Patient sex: M
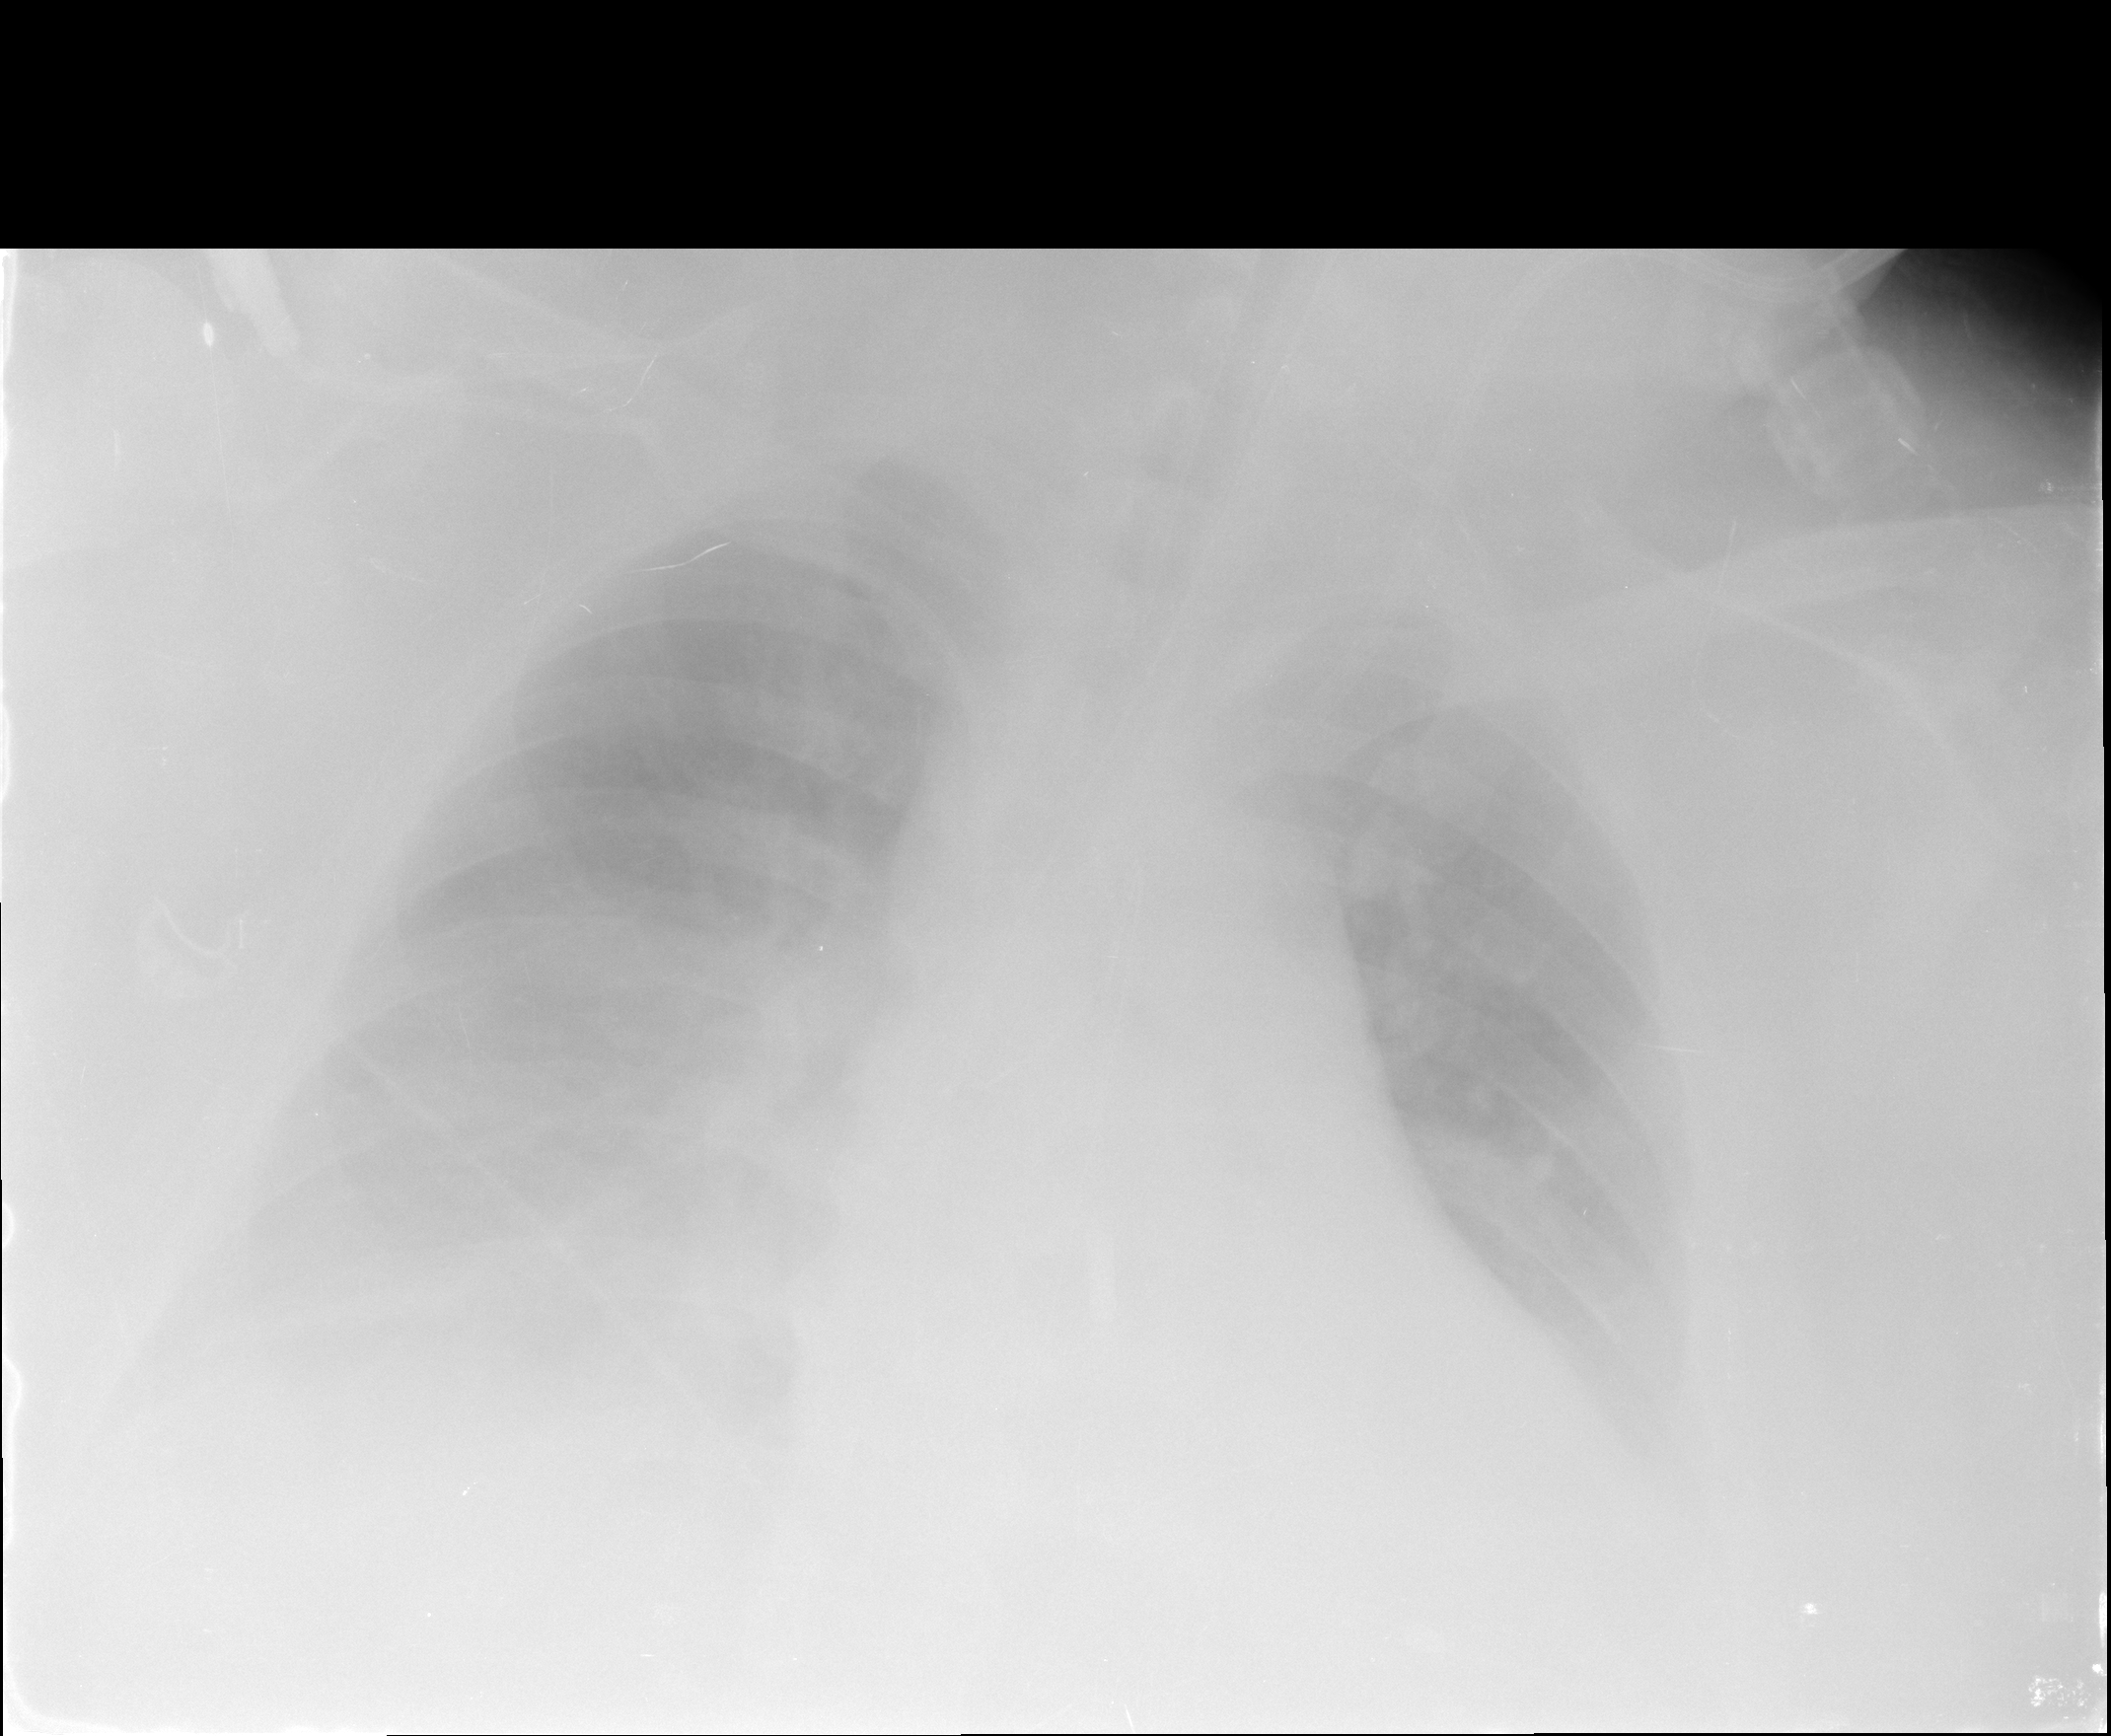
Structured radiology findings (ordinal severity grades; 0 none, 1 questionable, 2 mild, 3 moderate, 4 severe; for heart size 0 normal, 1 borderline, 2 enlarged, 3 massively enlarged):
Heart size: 2
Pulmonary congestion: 0
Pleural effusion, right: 2
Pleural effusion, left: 2
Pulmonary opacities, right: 0
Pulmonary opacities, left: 0
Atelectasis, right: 0
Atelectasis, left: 0